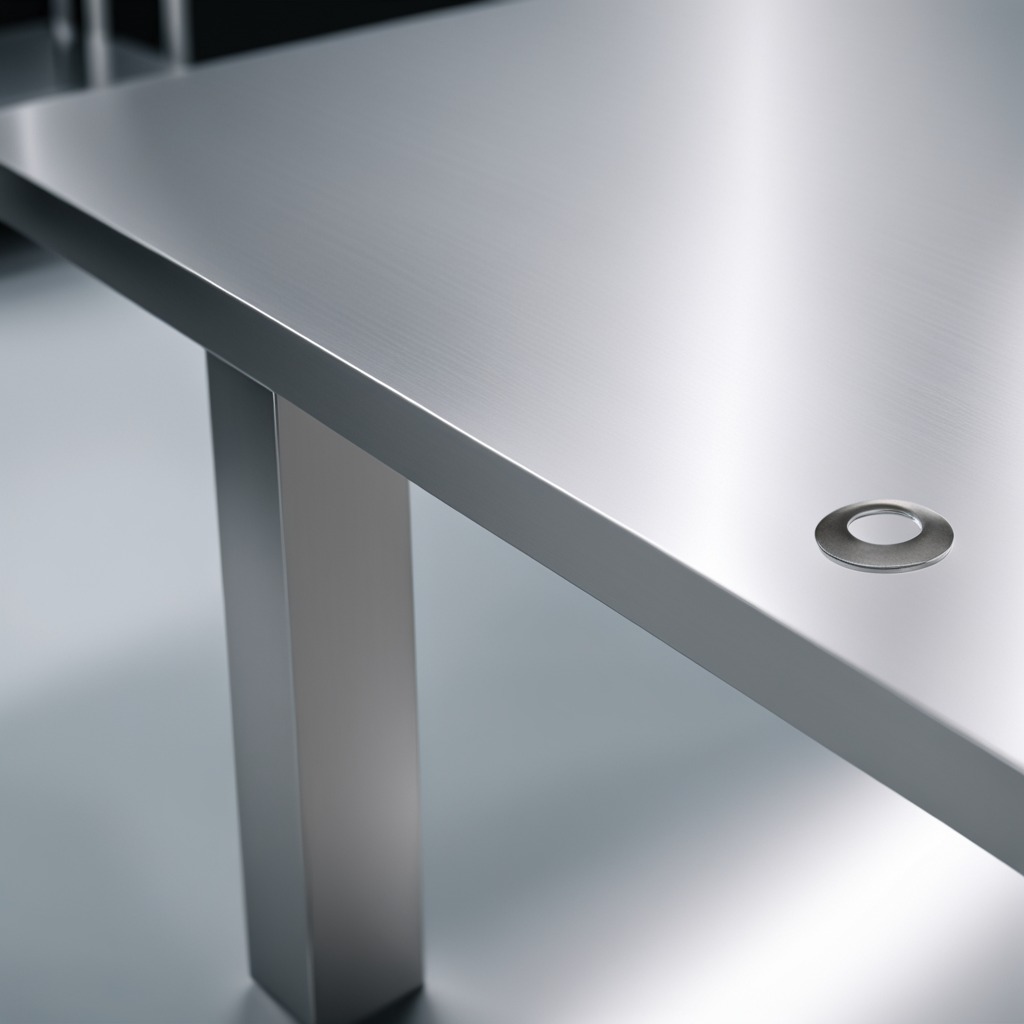
A flat metal washer is lying on a stainless steel table in a high-end prototyping lab.